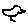
Label: bird